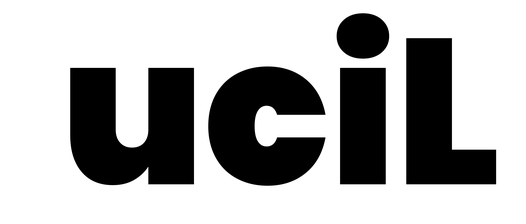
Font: Poppins-Black